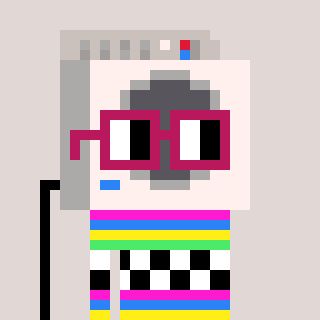
a pixel art character with square dark red glasses, a washing machine-shaped head and a purple-colored body on a warm background